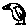
Label: bird